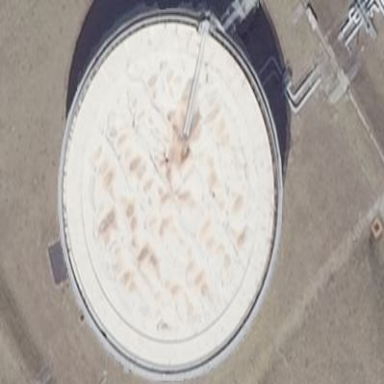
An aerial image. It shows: Storage tank created as man-made structure.